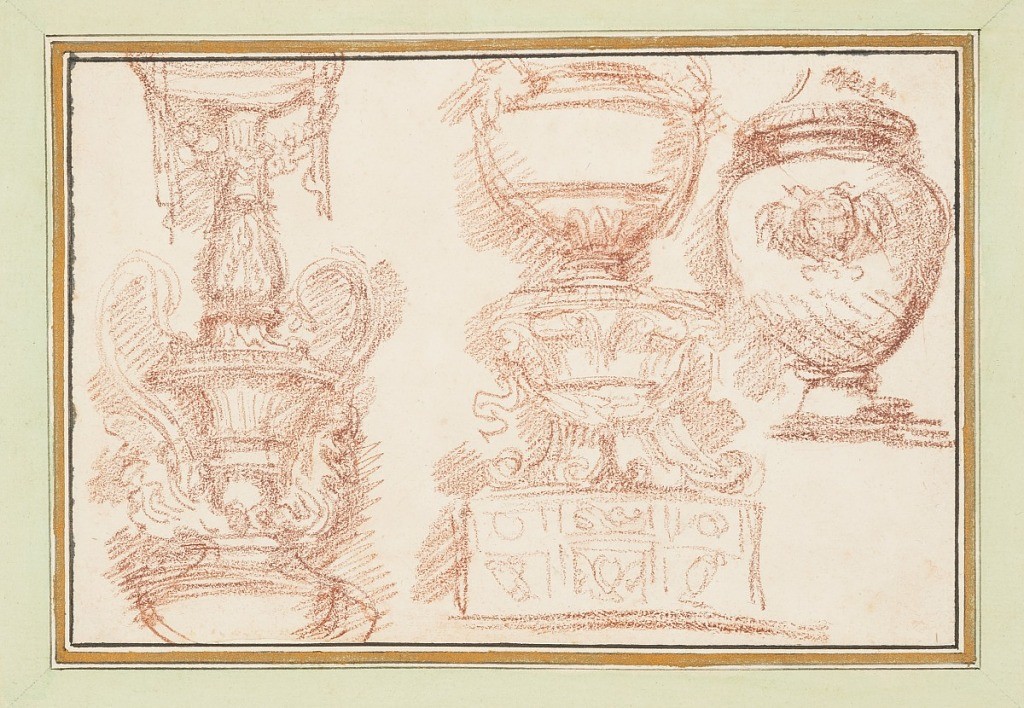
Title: Three urns
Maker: Jean-Robert Ango, French, active in Rome 1759 –1770, d. 1773
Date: ca. 1759–70
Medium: Red chalk on paper
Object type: Drawing
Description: Three urns of different sizes, shapes, and styles.